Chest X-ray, PA view. Patient: 27 years old, sex M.
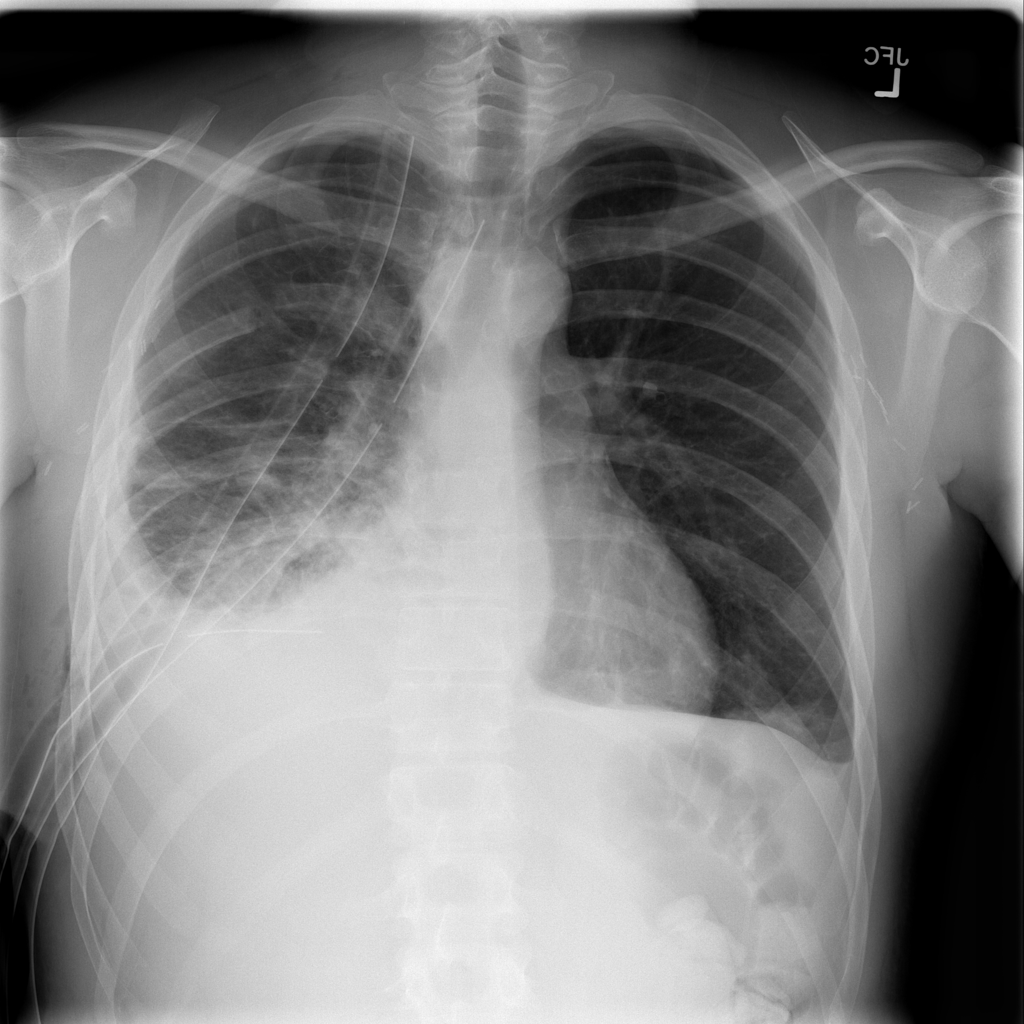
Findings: Effusion, Infiltration